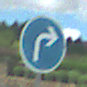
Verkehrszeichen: VorgeschriebeneFahrtrichtungRechts
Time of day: Midday
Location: Outdoor (Nature)
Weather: PartlyCloudy
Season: NotSpecified
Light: Natural